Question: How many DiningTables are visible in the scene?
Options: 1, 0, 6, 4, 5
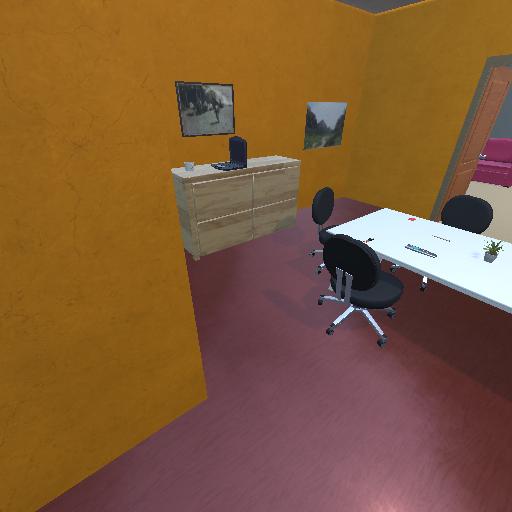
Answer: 1